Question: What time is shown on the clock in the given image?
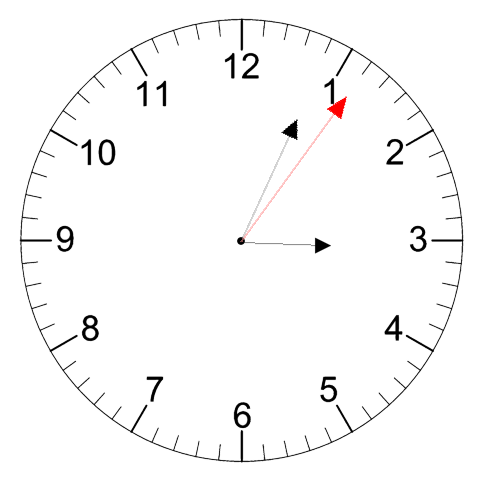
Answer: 03:04:06